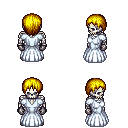
a pixel art fantasy rpg character, male body template, skeleton, underdress, red pants, blonde plain hairstyle, metal gloves, maroon shoes, four views (front, back, left, right), 2x2 character sprite sheet, small pixel art, hard edges, no anti-aliasing